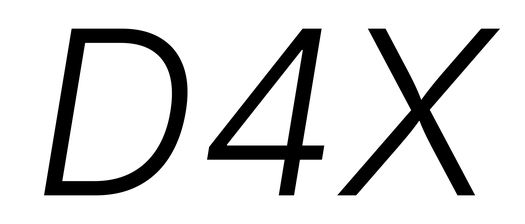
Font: Inter-Italic_Light_Italic